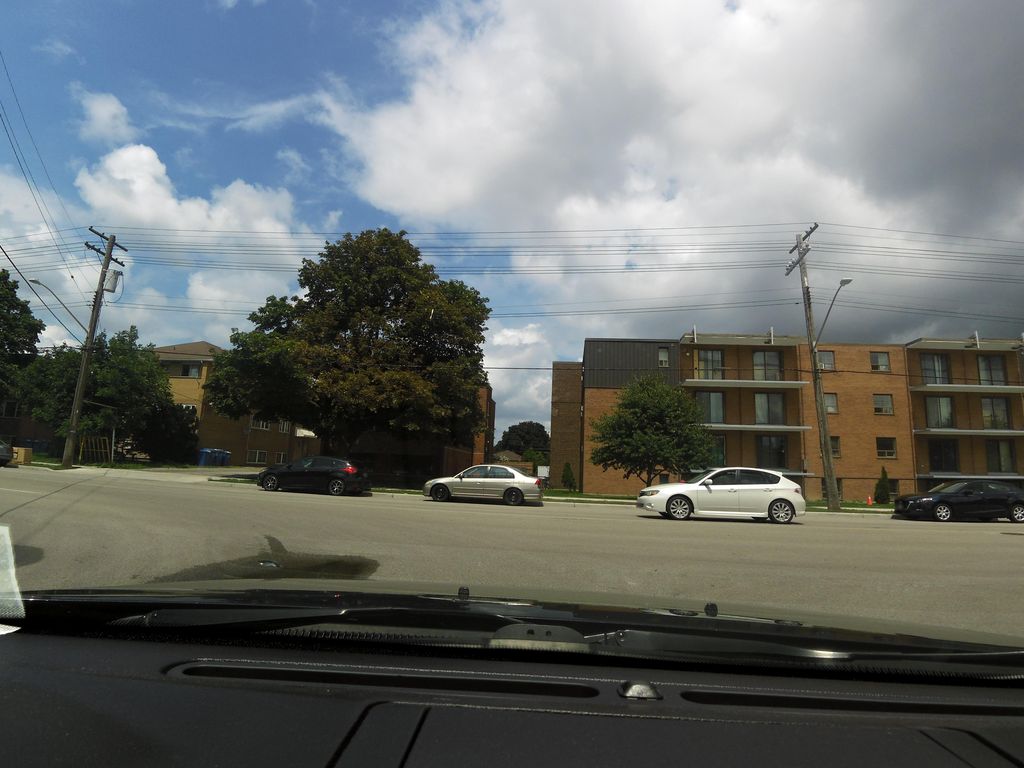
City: hamilton